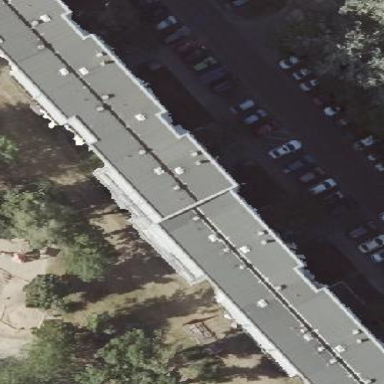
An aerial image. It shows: Residential building with flat gray roof made of tar paper.